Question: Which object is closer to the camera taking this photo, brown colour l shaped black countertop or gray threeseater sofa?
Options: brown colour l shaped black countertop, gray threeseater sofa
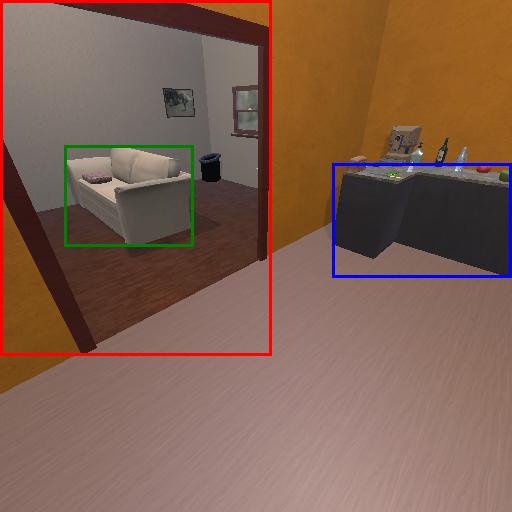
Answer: brown colour l shaped black countertop